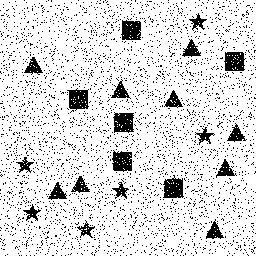
Squares: 6
Triangles: 9
Stars: 6
Total shapes: 21